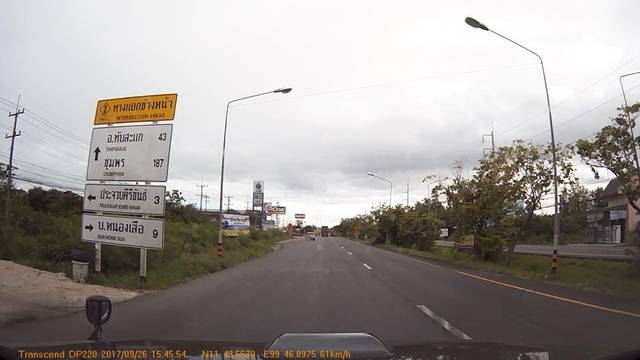
Region: Thailand
Coordinates: 11.826, 99.782